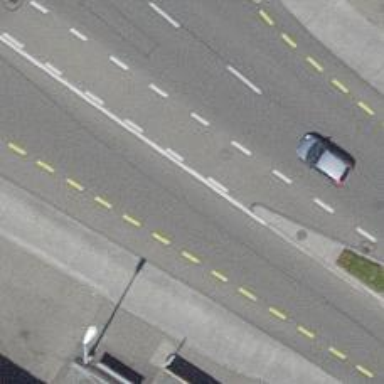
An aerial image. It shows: Bus stop with designated public transport stop position.